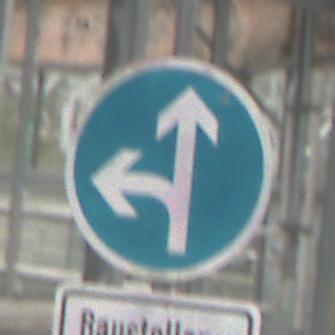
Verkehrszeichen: VorgeschriebeneFahrtrichtungGeradeausOderLinks
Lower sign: SonstigeFahrzeugePersonengruppenFrei1
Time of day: Midday
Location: Roofed (Special)
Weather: Overcast
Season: NotSpecified
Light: Natural